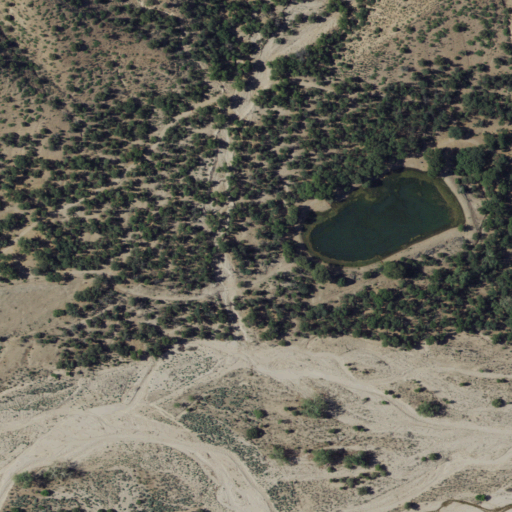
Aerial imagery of valley in New Mexico named Sheridan Gulch containing shrub, evergreen forest, and grassland